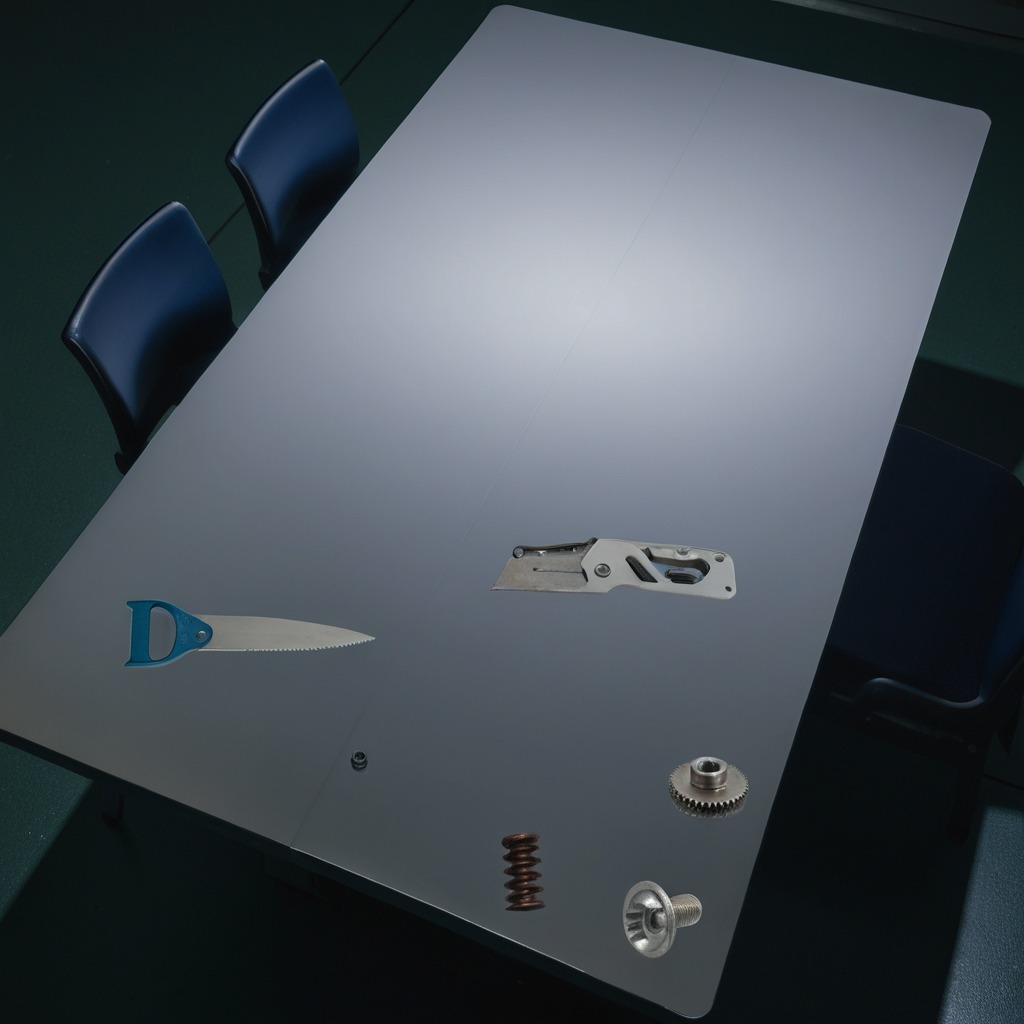
A steel gear with teeth, a utility knife, a metal machine screw, a coiled metal spring, and a handheld metal saw are lying on the table.